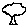
Label: tree